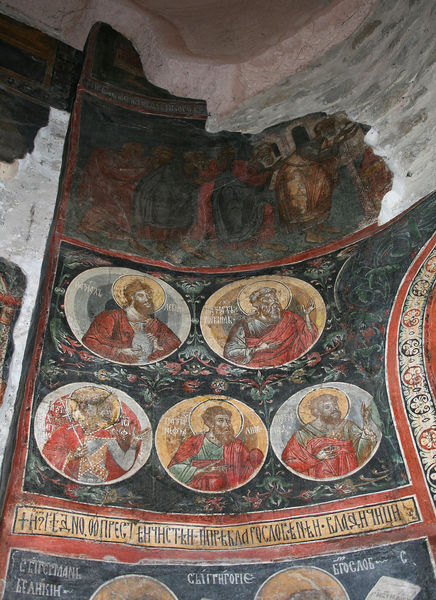
Titel: Petrus und Paulus Kirche Innenraum
Standort:  (EU - Bulgarien); Veliko Tirnovo (EU - Bulgarien)
Schlagwörter: blau, blätter, mann, weiß, grün, blumen, männer, schwarz, zeichnung, blüten, rot, tuch, ornament, wand, johannes, rahmen, kirche, gold, mantel, decke, innen, kreis, tondo, farbig, schrift, bogen, blue, church, men, people, pope, red, religious, green, old, painting, portrait, wall, yellow, wandmalerei, tapestry, pot, kreuz, dom, kreise, kaputt, hand, heiligenschein, christlich, man, griechisch, kapelle, heiliger, heilige, fresko, kirchlich, heilig, beard, petrus, saint, story, cross, fresco, umahng, portraits, grichisch, jesus, schirft, art, restauration, religion, circle, freske, christ, paint, schrfit, kyrillisch, saints, bible, biblical, mural, heads, text, broken, halo, beards, halos, apostles, grischich, gireichisch, vlue, blud, olld, bruchstuck